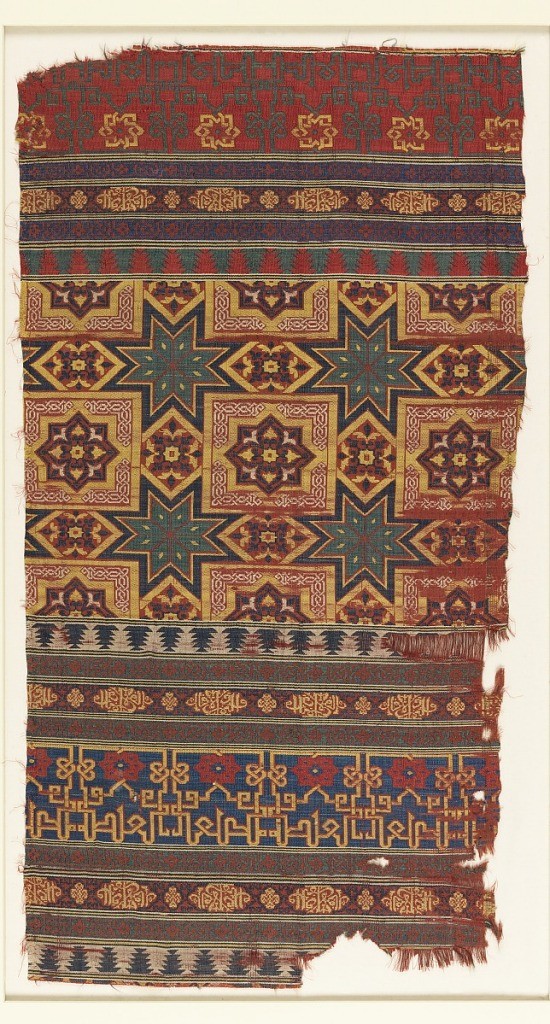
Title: Fragment
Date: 15th century
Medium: silk Technique: two interconnected structures: 3\1 twill and plain weave (lampas) Label: silk lampas
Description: Fragment of woven silk with horizontal bands of geometric pattern including various interlace patterns, eight-pointed stars, and kufic script in the form of lobed medallions. The script is translated as "Sucess and prosperity" and "Beatitude."